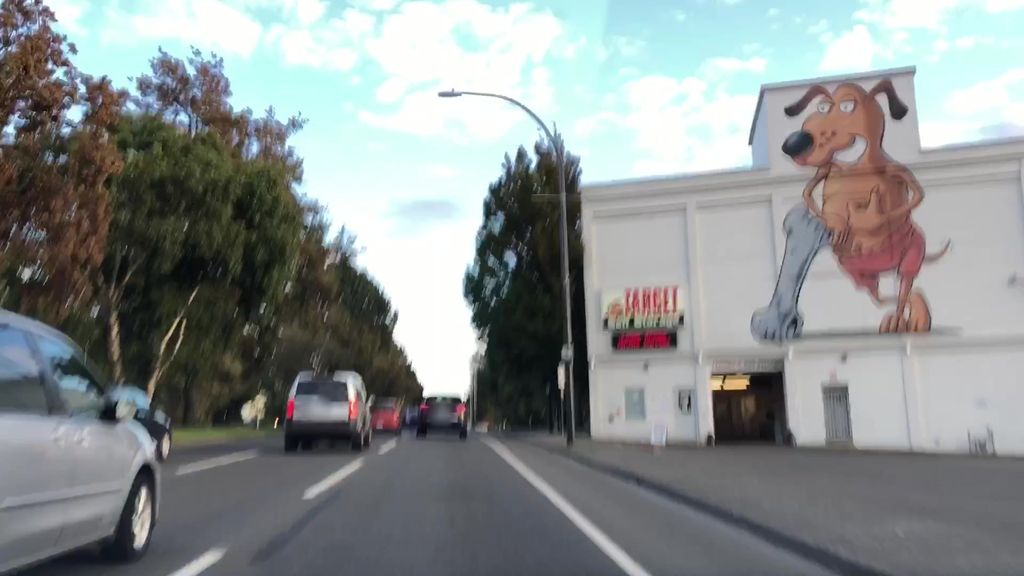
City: victoria